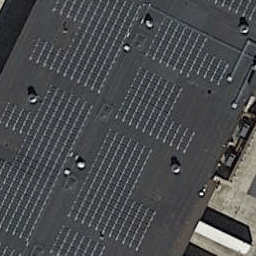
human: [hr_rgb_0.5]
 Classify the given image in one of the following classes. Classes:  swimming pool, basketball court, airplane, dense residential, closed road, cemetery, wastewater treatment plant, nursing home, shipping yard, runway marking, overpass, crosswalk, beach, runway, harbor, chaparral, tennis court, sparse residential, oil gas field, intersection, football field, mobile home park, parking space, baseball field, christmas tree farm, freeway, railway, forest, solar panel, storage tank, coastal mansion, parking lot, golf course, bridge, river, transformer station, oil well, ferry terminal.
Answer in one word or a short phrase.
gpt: solar panel